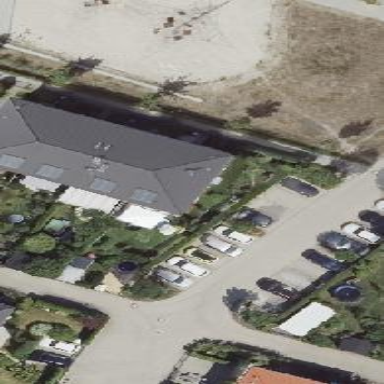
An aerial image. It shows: Street-side parking area.